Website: ulta-beauty
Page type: address-validator
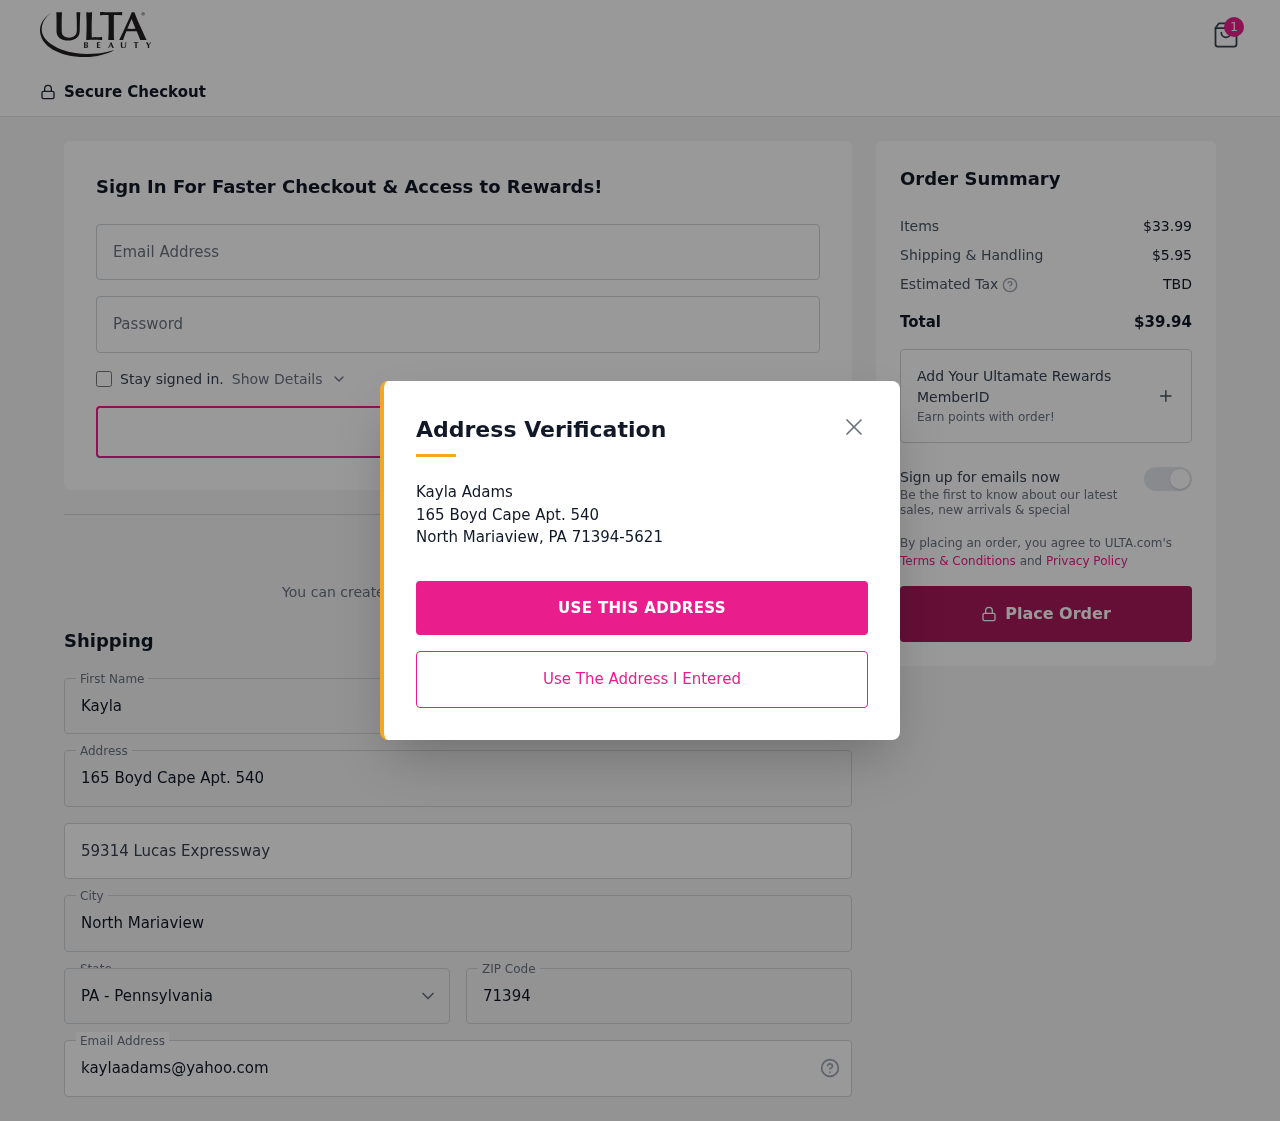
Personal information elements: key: PII_CITY
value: North Mariaview
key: PII_EMAIL
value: kaylaadams@yahoo.com
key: PII_FIRSTNAME
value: Kayla
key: PII_LASTNAME
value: Adams
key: PII_POSTCODE
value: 71394
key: PII_STATE_ABBR
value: PA
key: PII_STREET
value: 165 Boyd Cape Apt. 540
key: PII_STREET2
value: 165 Boyd Cape Apt. 540
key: PII_STREET2
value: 59314 Lucas Expressway
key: PII_FULLNAME2
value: Kayla Adams
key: PII_CITY2
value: North Mariaview
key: PII_STATE_ABBR2
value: PA
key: PII_POSTCODE_FULL
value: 71394
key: PII_POSTCODE_EXT
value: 5621
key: PII_POSTCODE_NUMERIC
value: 71394
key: PII_POSTCODE_EXT_NUMERIC
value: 5621
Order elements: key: ORDER_NUM_ITEMS
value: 1
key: ORDER_SUBTOTAL
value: $33.99
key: ORDER_SHIPPING_COST
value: $5.95
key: ORDER_TOTAL
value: $39.94